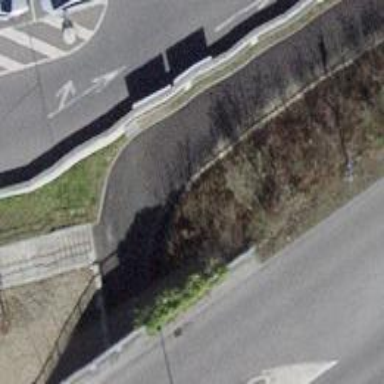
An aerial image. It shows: Asphalt cycleway.